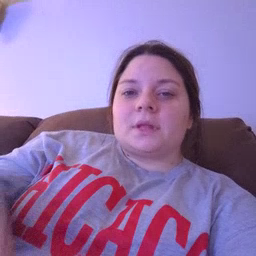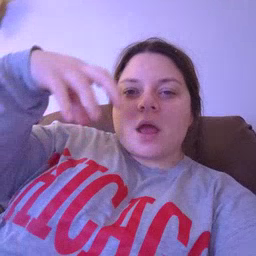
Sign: cloud